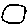
Label: circle